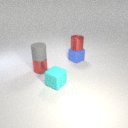
small blue rubber cube to the right of small red metal cylinder